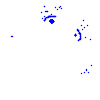
Particle: electron